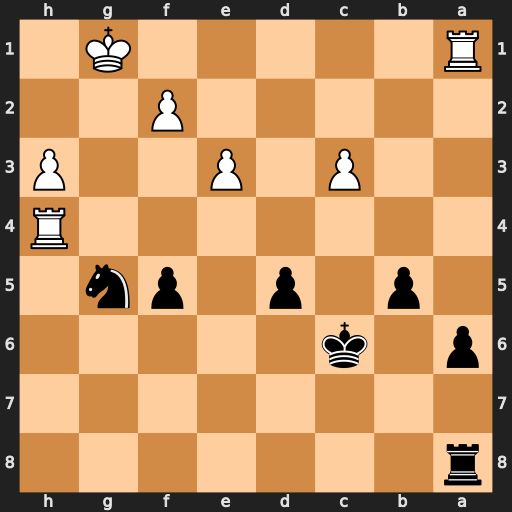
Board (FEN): r7/8/p1k5/1p1p1pn1/7R/2P1P2P/5P2/R5K1
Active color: b
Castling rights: -
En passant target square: -
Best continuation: Nf3+ Kg2 Nxh4+